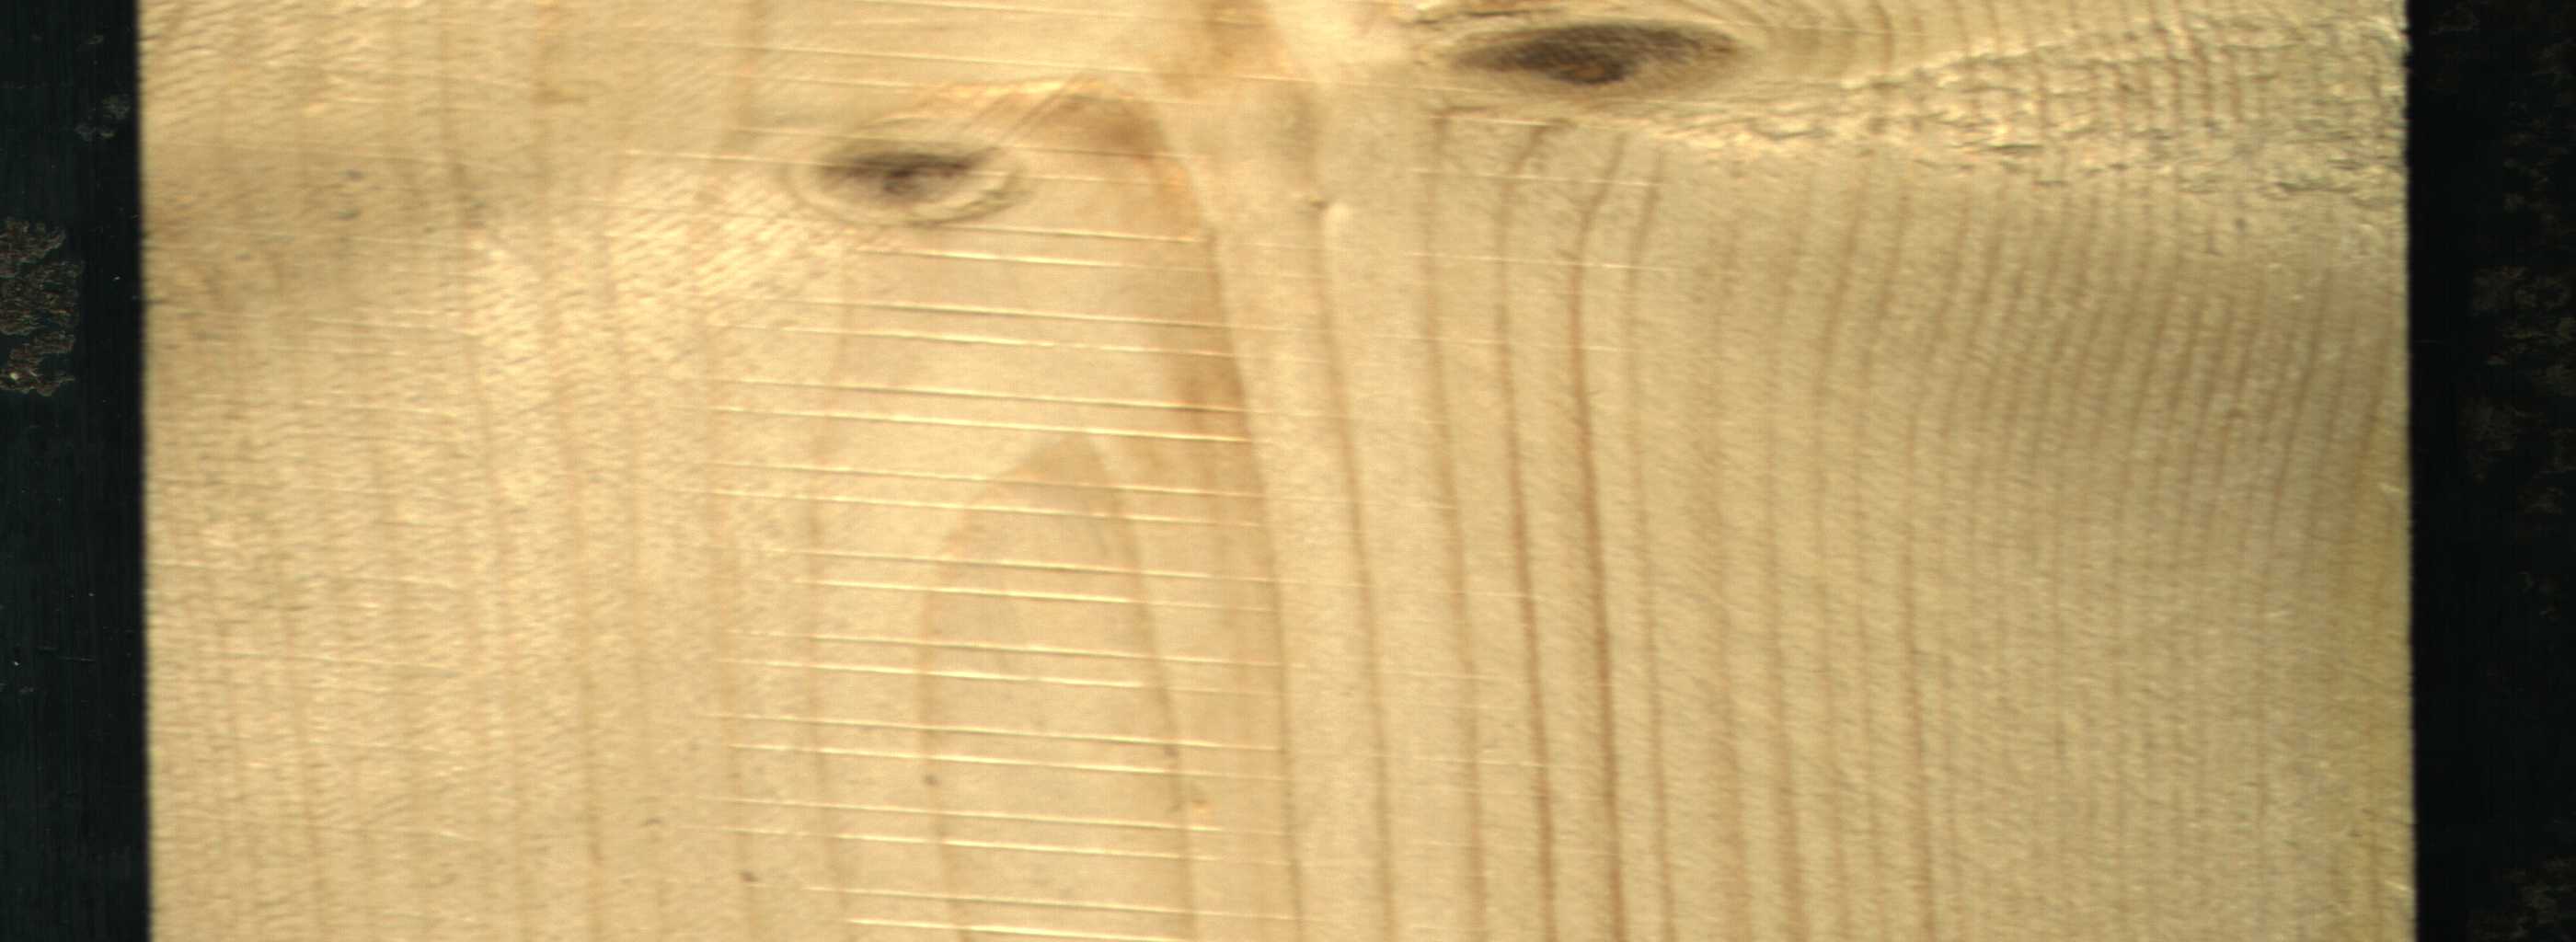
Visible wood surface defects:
Live_Knot
Live_Knot